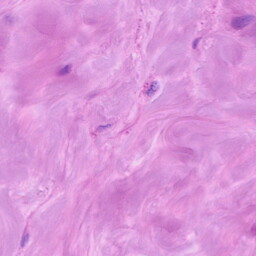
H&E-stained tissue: Breast